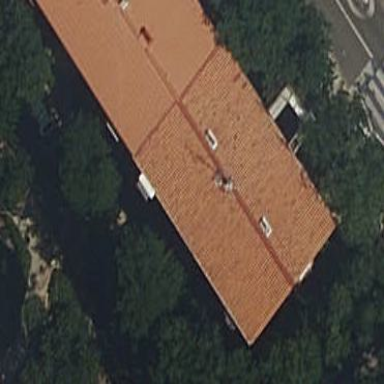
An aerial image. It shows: Apartments building with gabled roof that is oriented along.